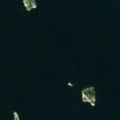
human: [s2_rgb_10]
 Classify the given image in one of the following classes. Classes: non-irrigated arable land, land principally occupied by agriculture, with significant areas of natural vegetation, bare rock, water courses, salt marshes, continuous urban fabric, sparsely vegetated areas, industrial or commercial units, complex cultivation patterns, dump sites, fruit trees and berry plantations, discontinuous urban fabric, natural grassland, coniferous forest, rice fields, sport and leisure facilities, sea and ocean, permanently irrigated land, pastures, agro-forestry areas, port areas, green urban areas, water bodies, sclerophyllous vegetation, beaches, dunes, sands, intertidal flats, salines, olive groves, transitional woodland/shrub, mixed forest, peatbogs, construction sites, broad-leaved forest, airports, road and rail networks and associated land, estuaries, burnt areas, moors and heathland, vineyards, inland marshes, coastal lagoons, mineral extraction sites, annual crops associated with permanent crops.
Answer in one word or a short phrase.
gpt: sea and ocean